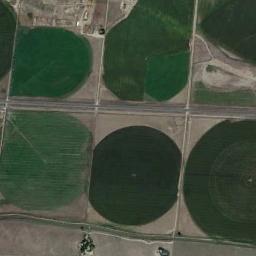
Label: circular_farmland